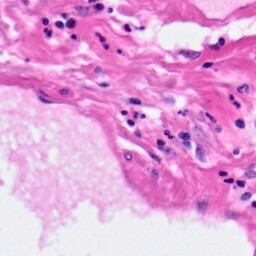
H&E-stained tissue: Pancreatic